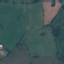
Land use / land cover: Pasture